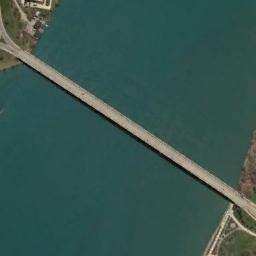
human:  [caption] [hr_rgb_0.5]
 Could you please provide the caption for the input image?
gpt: A bridge is over the blue river .

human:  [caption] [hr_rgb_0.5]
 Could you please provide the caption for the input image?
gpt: A slender, Straight bridge connecting the land on both sides of the blue-blue river .

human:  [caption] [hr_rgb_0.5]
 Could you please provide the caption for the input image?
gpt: A bridge built on a green river and some green plants on both sides of the river .

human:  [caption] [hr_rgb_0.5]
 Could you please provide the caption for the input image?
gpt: Both sides of the river are bare land .

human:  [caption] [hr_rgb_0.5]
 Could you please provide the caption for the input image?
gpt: There is a bridge over the river .